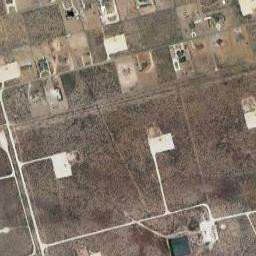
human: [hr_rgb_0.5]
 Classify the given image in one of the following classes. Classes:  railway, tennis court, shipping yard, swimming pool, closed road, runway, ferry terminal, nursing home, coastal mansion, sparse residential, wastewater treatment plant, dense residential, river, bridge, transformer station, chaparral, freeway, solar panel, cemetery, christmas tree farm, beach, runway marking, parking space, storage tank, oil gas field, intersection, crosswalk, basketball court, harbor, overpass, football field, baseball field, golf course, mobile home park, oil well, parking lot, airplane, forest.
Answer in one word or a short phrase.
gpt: oil gas field